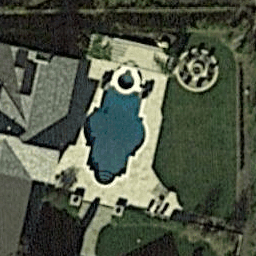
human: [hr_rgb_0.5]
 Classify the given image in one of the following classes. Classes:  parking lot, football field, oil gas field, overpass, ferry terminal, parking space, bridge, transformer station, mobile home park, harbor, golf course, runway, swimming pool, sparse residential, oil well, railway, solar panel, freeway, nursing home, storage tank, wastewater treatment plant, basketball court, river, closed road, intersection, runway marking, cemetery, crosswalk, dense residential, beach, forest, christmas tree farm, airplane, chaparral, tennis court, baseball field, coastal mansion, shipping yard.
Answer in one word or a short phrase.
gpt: swimming pool